【题型】填空题　【知识点】解析几何　【难度】medium
如图，在直角梯形 \(ABCD\) 中，\(AB \perp BC\)，\(\angle BAD = \frac{\pi}{3}\)，\(AB = AD = 2\). 若 \(M\)、\(N\) 分别是 \(AD\)、\(BC\) 上的动点，满足 \(\overrightarrow{AM} = \lambda \overrightarrow{AD}\)，\(\overrightarrow{BN} = (1 - \lambda)\overrightarrow{BC}\)，其中 \(\lambda \in (0,1)\)，则 \(\overrightarrow{AN} \cdot \overrightarrow{BM}\) 的最大值为 \underline{\quad\quad\quad}.

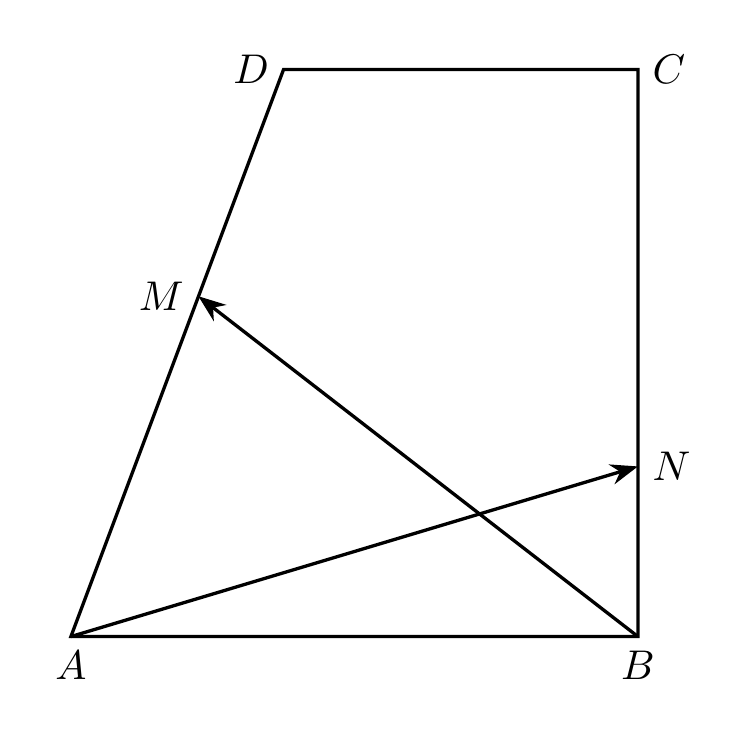
【解答】
【答案】\(-\frac{23}{12}\)

【分析】建立直角坐标系，由题意可得：\(A(-2,0)\)，\(D(-1,\sqrt{3})\)，由题意可得 \(M(\lambda - 2,\sqrt{3}\lambda)\)，\(N(0,\sqrt{3}(1 - \lambda))\)，结合平面向量数量积的坐标运算得到关于 \(\lambda\) 的二次函数，即可求解.

【详解】建立如图所示的直角坐标系，由题意可得：\(A(-2,0)\)，\(D(-1,\sqrt{3})\)，

设 \(M(x,y)\)，\(\overrightarrow{AM} = \lambda \overrightarrow{AD}\)，即 \((x + 2,y) = \lambda(1,\sqrt{3})\)，据此可得：\(x = \lambda - 2\)，\(y = \sqrt{3}\lambda\)，

故 \(M(\lambda - 2,\sqrt{3}\lambda)\)，同理可得 \(N(0,\sqrt{3}(1 - \lambda))\)，

据此可得：\(\overrightarrow{AN} = (2,\sqrt{3}(1 - \lambda))\)，\(\overrightarrow{BM} = (\lambda - 2,\sqrt{3}\lambda)\)，

则 \(\overrightarrow{AN} \cdot \overrightarrow{BM} = 2(\lambda - 2) + \sqrt{3}\lambda \cdot \sqrt{3}(1 - \lambda)\)
\(= -3\lambda^2 + 5\lambda - 4 = -3\left(\lambda - \frac{5}{6}\right)^2 - \frac{23}{12}\)，

由于 \(\lambda \in (0,1)\)，所以当 \(\lambda = \frac{5}{6}\) 时，\(\overrightarrow{AN} \cdot \overrightarrow{BM}\) 取得最大值，为 \(-\frac{23}{12}\).

故答案为：\(-\frac{23}{12}\).

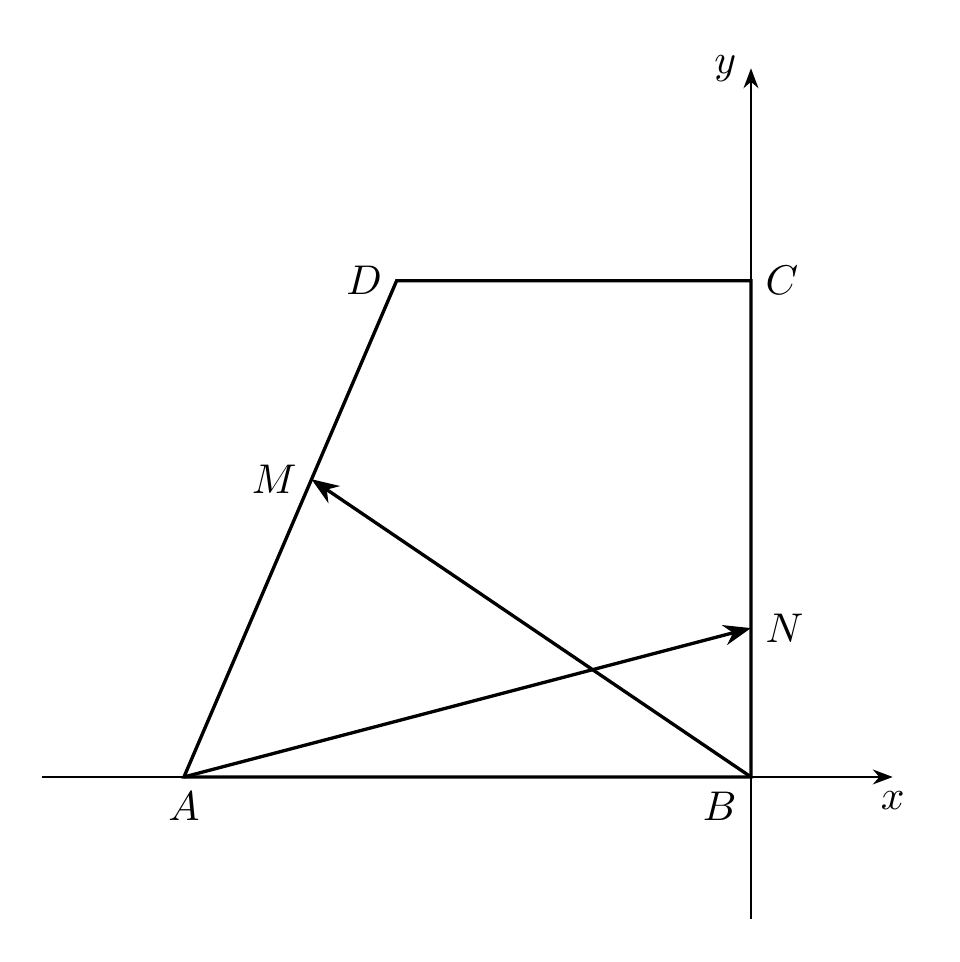